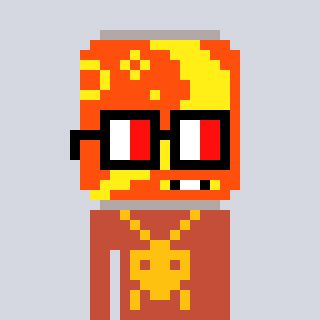
a pixel art character with square glasses with black frames and red eyes, a pop-shaped head and a rust-colored body on a cool background